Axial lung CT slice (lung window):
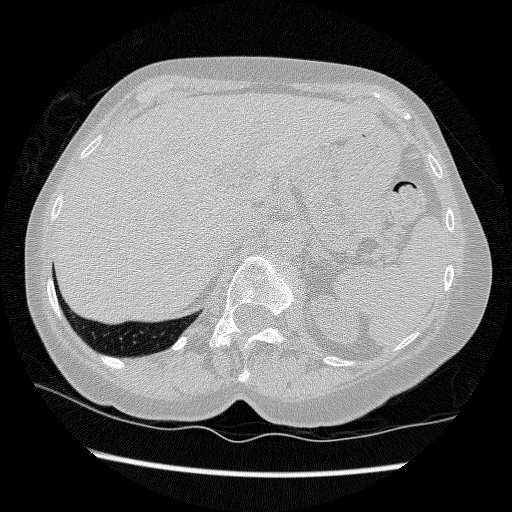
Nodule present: no